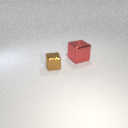
small brown metal cube to the left of large red metal cube